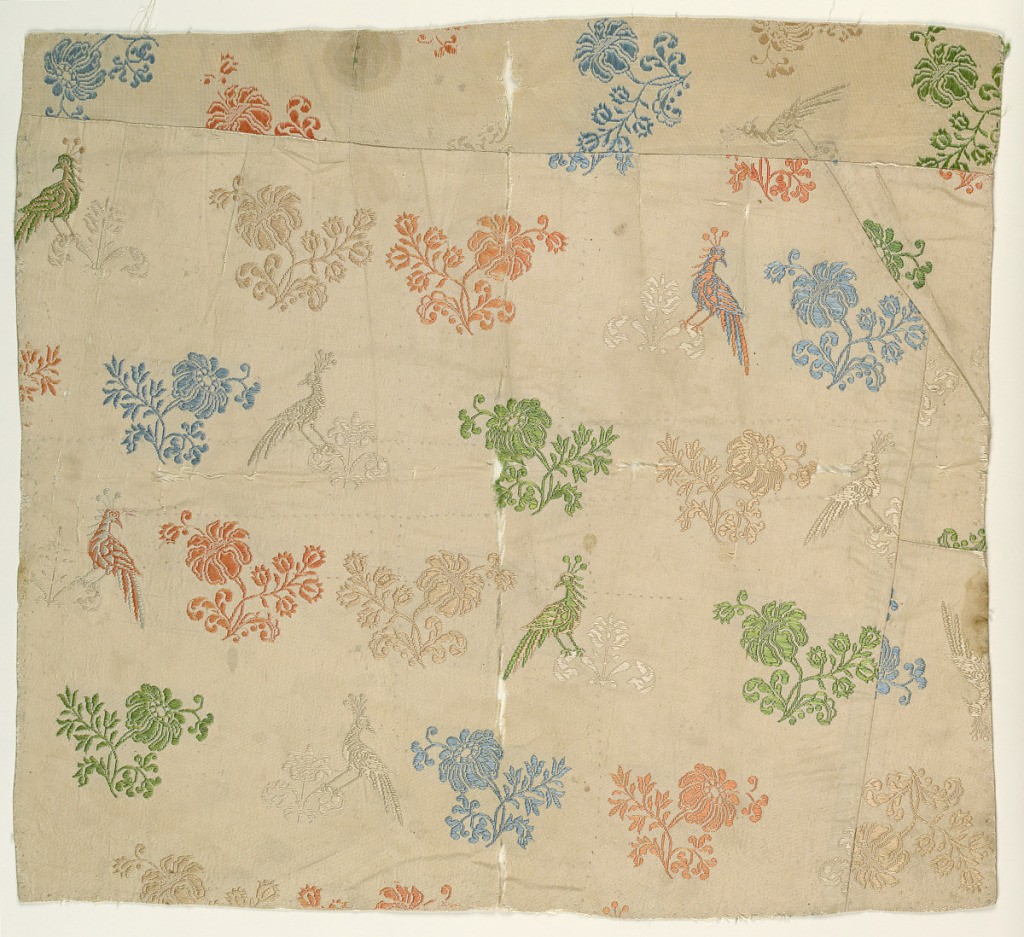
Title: Fragment
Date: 17th century
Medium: silk Technique: plain weave with discontinuous supplementary wefts (brocaded)
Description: Cream-colored ribbed ground brocaded with polychrome detached floral sprays and birds on branches. Colors are blue, red, green, light blue, and pink.